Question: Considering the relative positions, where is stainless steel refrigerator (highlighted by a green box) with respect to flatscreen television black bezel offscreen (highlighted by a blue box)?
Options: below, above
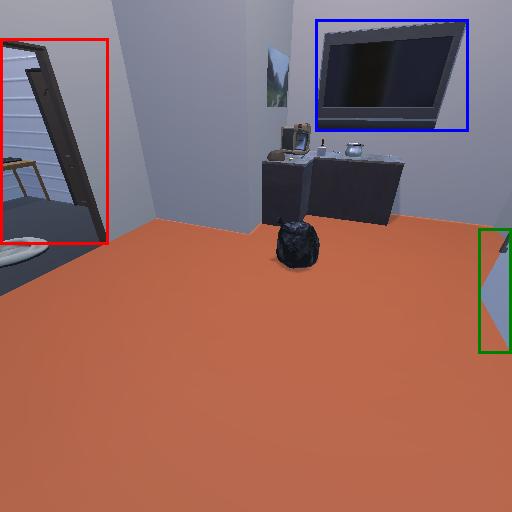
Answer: below